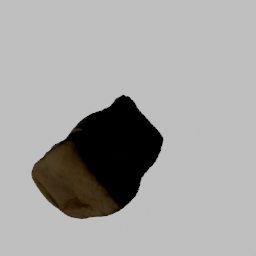
Label: nature